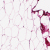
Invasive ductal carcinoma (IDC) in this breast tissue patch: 0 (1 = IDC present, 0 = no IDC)